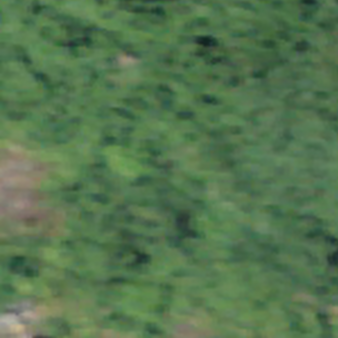
Label: other